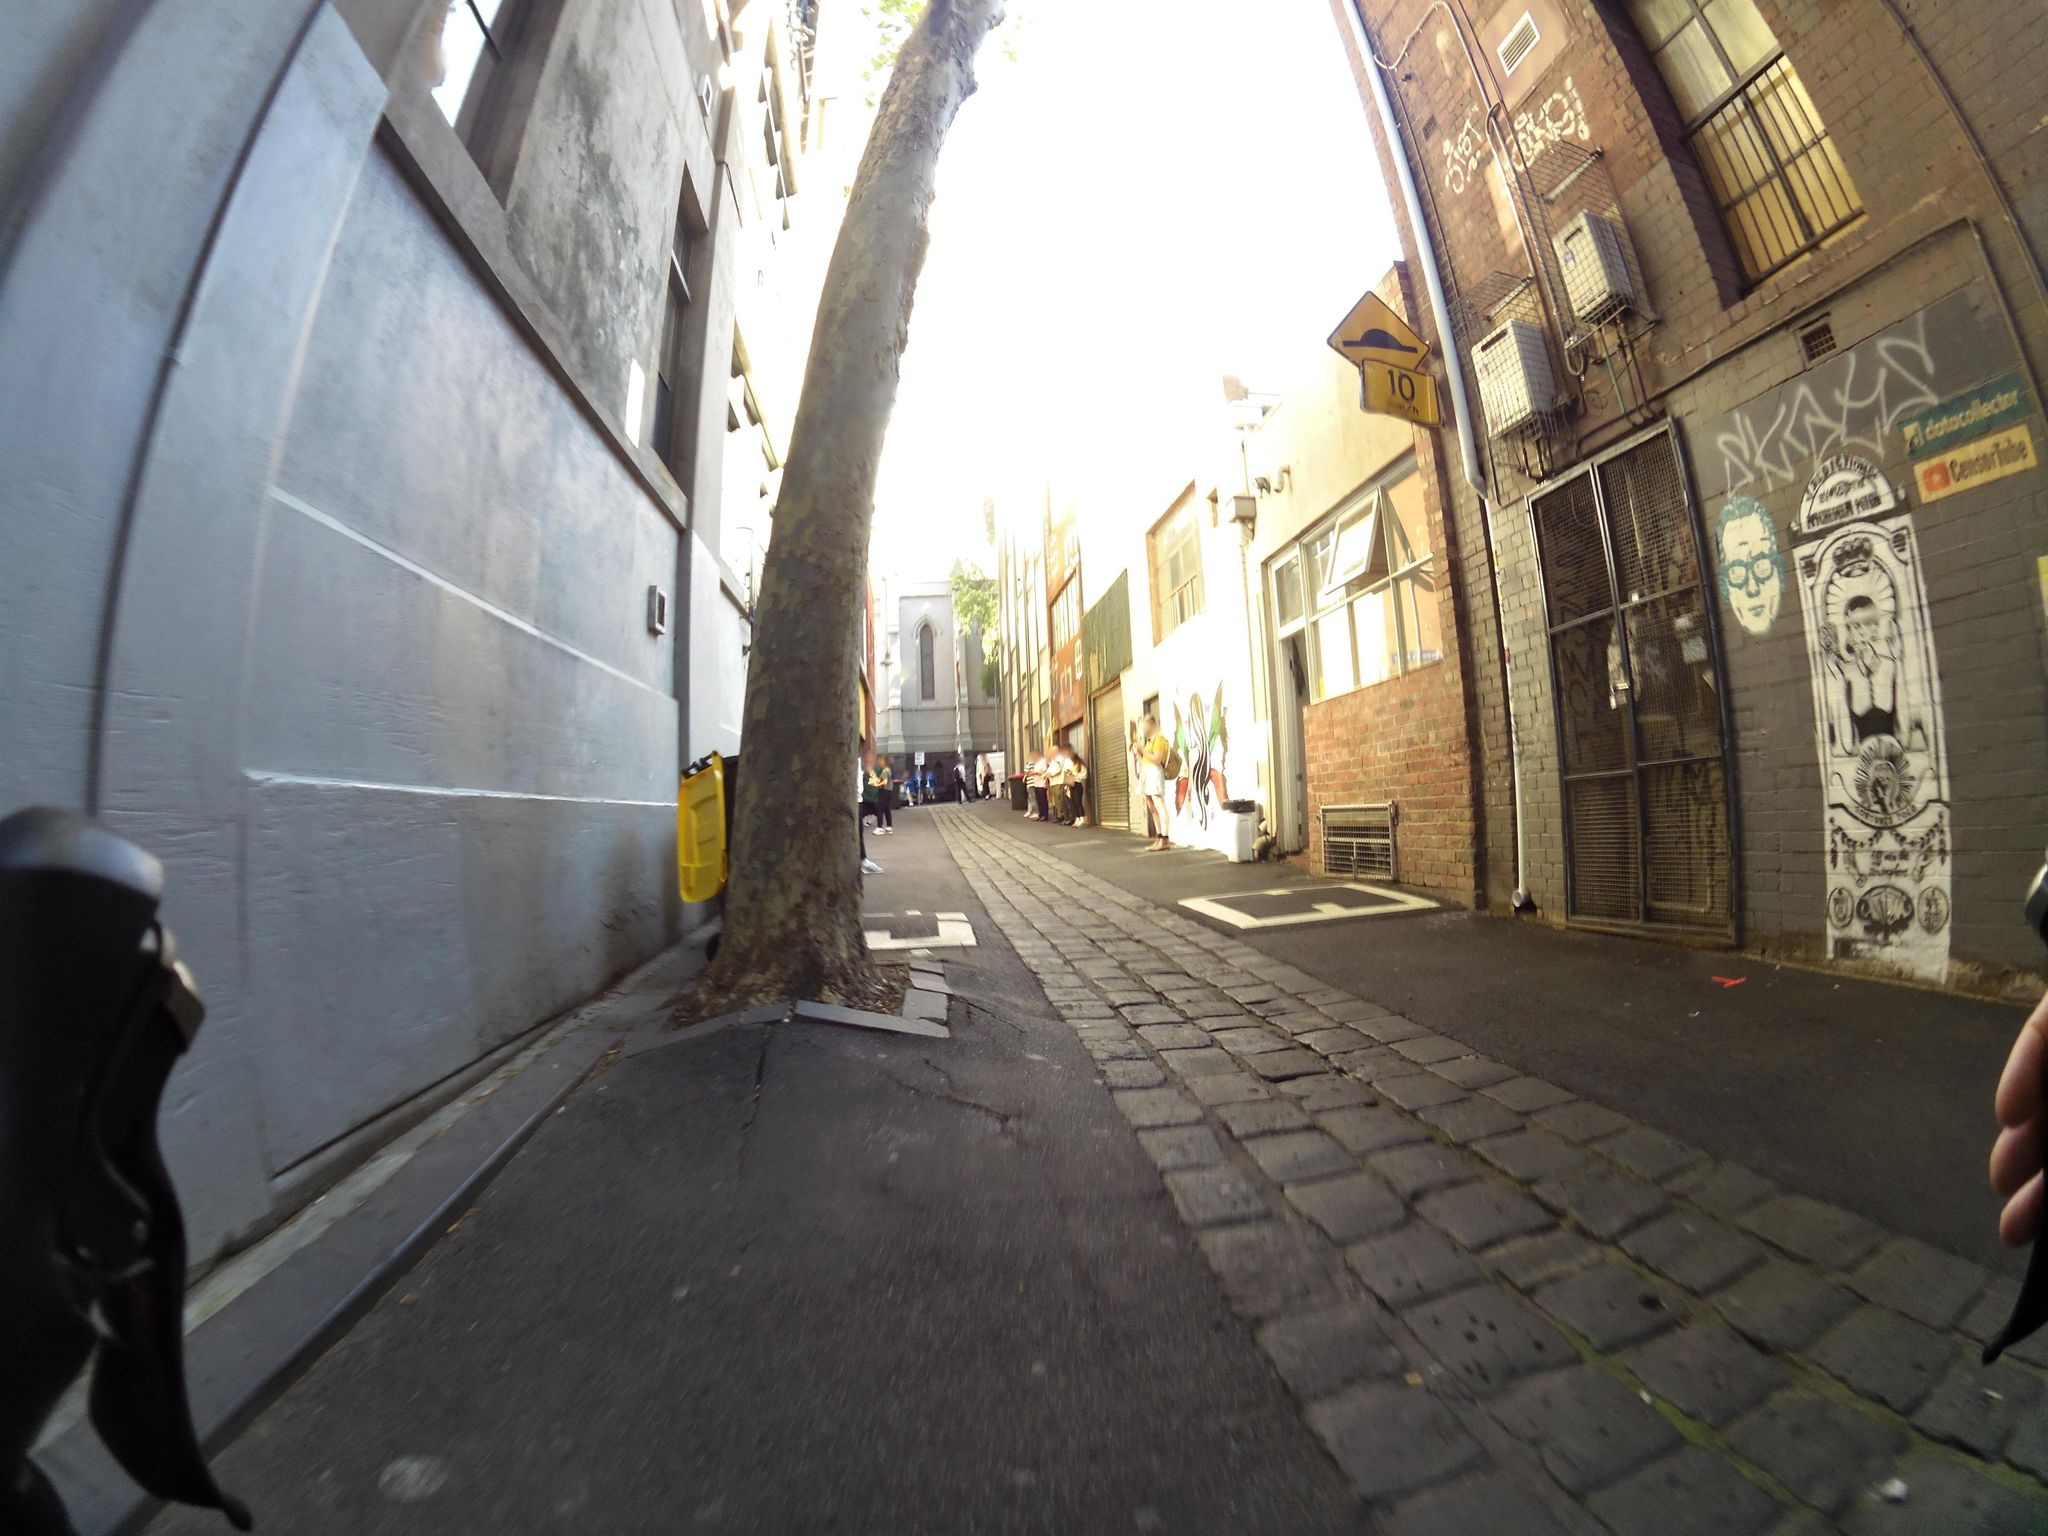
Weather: clear
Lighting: day
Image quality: good
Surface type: walking surface
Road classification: footway, corridor, service
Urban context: urban centre
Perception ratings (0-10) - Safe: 1.06, Lively: 7.07, Beautiful: 3.28, Boring: 1.89, Depressing: 4.05, Wealthy: 6.47